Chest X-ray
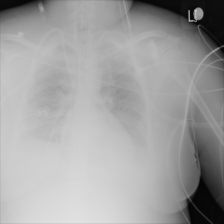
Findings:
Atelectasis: negative
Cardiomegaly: negative
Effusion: positive
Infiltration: negative
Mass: negative
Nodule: negative
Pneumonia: negative
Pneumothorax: negative
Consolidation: positive
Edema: negative
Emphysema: negative
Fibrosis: negative
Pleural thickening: negative
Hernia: negative